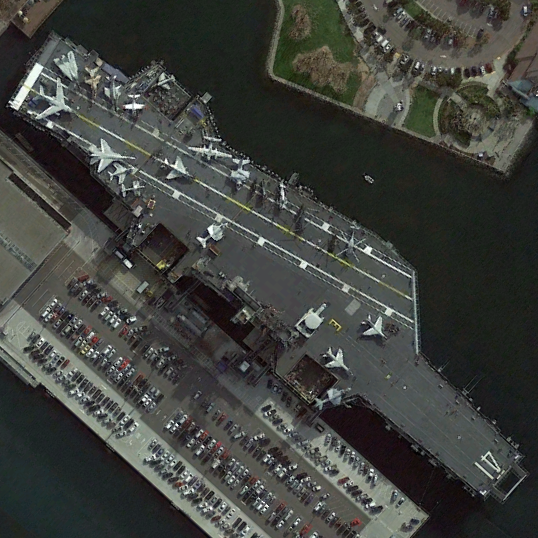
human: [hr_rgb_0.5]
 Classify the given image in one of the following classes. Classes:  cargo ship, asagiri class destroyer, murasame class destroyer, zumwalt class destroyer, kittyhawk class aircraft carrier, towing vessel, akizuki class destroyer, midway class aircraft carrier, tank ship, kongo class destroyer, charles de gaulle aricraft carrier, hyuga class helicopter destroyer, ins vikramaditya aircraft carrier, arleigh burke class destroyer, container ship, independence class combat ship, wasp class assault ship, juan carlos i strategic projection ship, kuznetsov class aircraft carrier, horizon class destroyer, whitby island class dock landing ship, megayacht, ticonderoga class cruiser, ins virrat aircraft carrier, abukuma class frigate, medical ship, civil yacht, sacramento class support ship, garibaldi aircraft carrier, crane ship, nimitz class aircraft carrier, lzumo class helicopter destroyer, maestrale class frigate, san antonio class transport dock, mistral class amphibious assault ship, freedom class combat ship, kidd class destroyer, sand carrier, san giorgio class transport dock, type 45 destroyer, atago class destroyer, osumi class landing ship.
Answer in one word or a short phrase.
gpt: Midway class aircraft carrier